Aerial crown-view tile of a tropical tree (Barro Colorado Island, Panama), acquired 20240611:
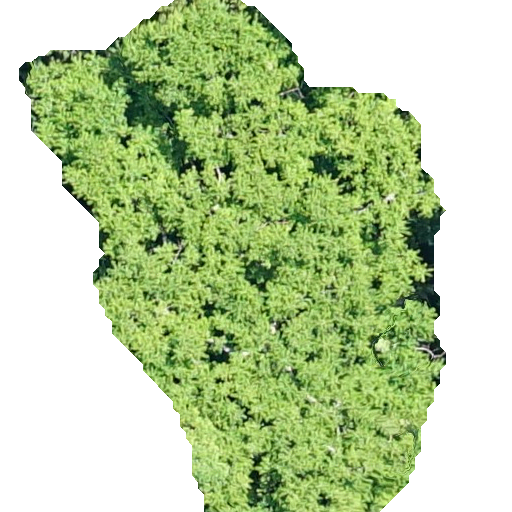
Species: Spondias radlkoferi
GBIF accepted scientific name: Spondias radlkoferi
Crown area: 234.563 m²